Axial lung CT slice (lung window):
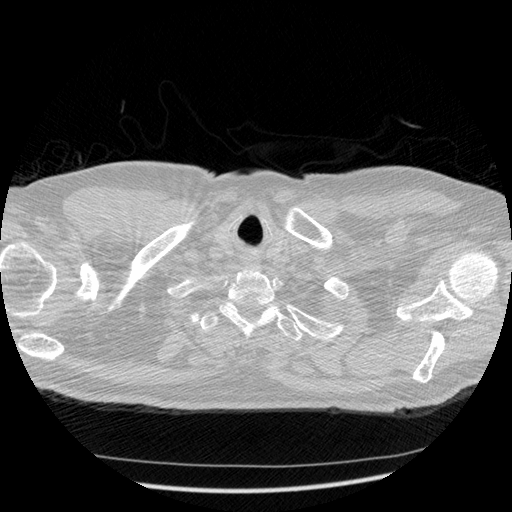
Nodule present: no